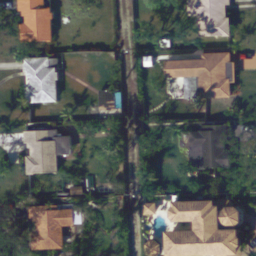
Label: mediumresidential